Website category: university
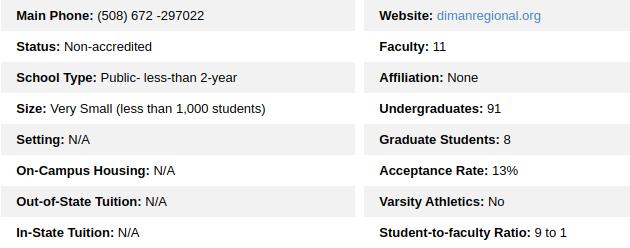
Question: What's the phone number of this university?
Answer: (508) 672 -297022

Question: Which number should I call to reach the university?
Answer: (508) 672 -297022

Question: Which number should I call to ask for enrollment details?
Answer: (508) 672 -297022

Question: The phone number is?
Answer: (508) 672 -297022

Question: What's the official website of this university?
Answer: dimanregional.org

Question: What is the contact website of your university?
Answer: dimanregional.org

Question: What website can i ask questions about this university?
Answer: dimanregional.org

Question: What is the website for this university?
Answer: dimanregional.org

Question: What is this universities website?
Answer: dimanregional.org

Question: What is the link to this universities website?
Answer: dimanregional.org

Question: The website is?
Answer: dimanregional.org

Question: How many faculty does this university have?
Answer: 11

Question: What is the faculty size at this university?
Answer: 11

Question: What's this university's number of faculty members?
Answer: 11

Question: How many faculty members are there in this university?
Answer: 11

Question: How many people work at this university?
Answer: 11

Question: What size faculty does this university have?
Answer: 11

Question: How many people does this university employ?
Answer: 11

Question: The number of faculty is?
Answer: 11

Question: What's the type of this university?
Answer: Public- less-than 2-year

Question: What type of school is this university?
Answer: Public- less-than 2-year

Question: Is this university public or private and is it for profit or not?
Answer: Public- less-than 2-year

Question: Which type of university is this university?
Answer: Public- less-than 2-year

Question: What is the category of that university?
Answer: Public- less-than 2-year

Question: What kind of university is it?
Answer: Public- less-than 2-year

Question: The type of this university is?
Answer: Public- less-than 2-year

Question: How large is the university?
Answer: Very Small (less than 1,000 students)

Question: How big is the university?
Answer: Very Small (less than 1,000 students)

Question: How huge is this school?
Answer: Very Small (less than 1,000 students)

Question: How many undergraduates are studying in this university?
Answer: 91

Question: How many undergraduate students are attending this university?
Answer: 91

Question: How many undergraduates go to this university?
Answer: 91

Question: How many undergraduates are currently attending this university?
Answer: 91

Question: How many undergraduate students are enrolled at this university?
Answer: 91

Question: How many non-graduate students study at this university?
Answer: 91

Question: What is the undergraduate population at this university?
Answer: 91

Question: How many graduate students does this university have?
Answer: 8

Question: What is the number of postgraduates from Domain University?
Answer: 8

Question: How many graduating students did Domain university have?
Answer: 8

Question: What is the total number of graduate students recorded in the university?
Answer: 8

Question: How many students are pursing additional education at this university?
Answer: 8

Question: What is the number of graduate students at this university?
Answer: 8

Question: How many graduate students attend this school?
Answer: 8

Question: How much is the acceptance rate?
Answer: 13%

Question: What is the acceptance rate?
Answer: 13%

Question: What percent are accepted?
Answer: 13%

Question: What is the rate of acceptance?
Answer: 13%

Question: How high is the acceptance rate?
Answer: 13%

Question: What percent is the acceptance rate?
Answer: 13%

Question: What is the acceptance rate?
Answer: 13%

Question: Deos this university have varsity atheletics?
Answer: No

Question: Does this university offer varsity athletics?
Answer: No

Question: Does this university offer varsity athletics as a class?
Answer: No

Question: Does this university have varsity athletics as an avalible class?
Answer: No

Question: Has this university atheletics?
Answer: No

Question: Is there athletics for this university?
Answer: No

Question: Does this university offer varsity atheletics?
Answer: No

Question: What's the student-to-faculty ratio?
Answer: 9 to 1

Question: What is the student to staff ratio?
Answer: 9 to 1

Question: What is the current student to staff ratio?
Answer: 9 to 1

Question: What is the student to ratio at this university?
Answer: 9 to 1

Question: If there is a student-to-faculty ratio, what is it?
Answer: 9 to 1

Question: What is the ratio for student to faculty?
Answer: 9 to 1

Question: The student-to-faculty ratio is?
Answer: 9 to 1